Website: walmart
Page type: gifting
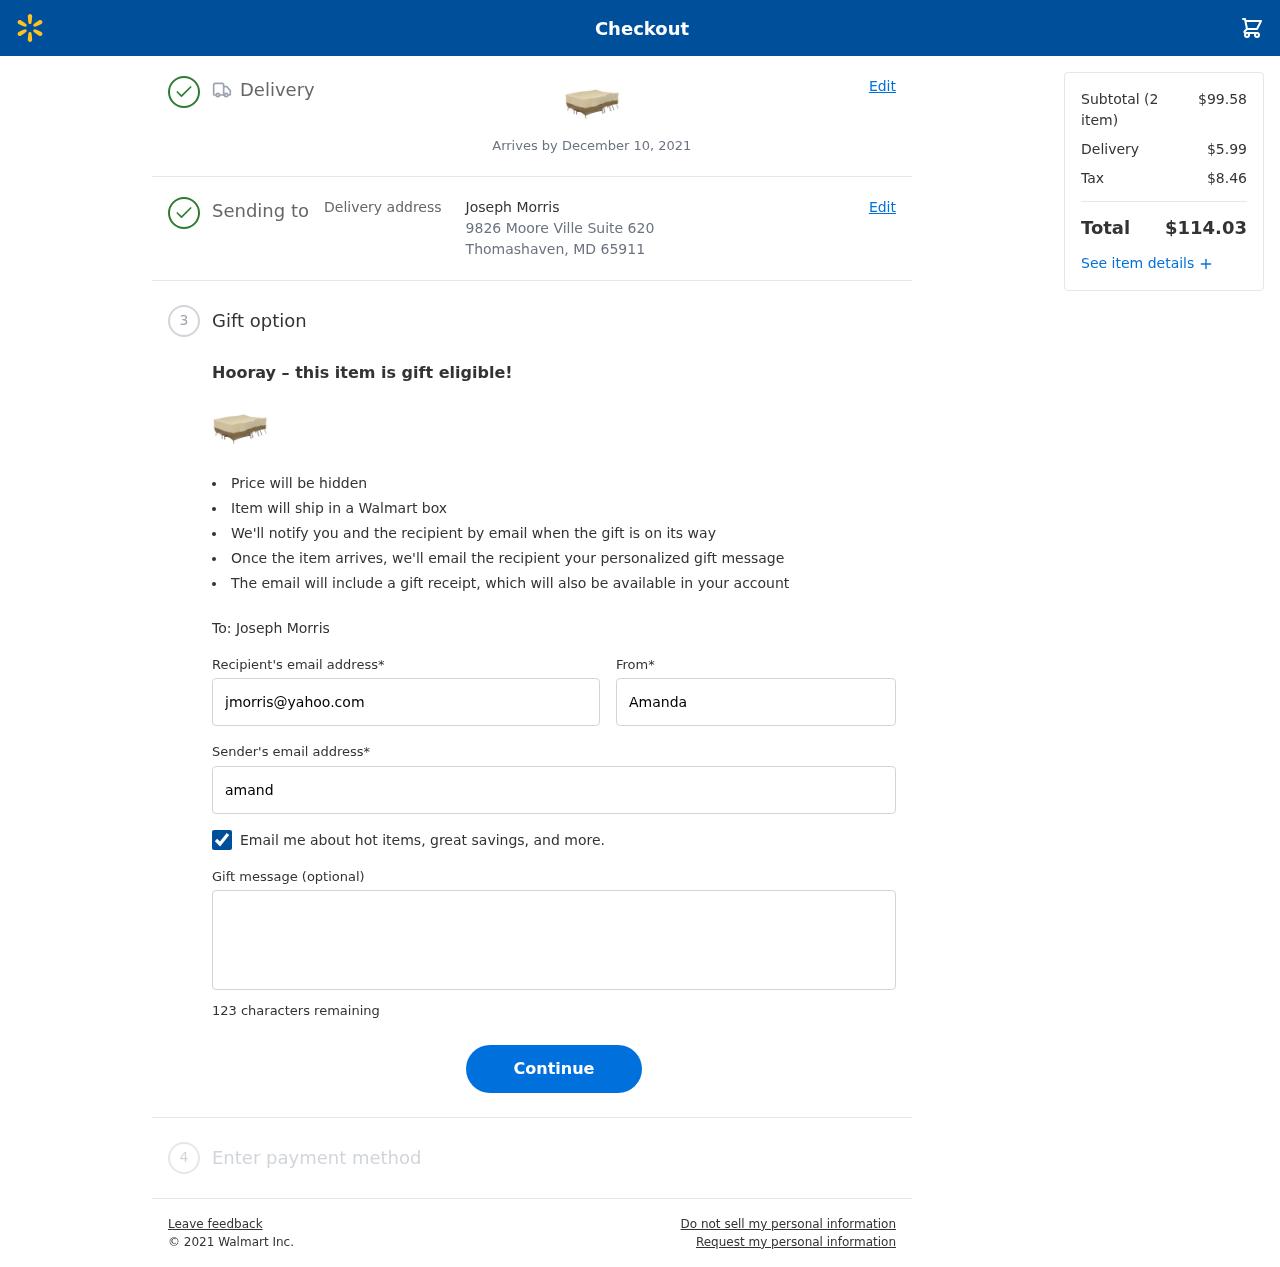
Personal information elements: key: PII_CITY_STATE_ZIP
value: Thomashaven, MD 65911
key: PII_EMAIL
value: amanda.wilson@hotmail.com
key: PII_FIRSTNAME
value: Amanda
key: PII_GIFT_EMAIL
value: jmorris@yahoo.com
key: PII_GIFT_FULLNAME
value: Joseph Morris
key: PII_GIFT_MESSAGE
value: Happy housewarming, Joseph! I thought you’d appreciate this cover to keep your patio furniture looking great all year round. Can’t wait to see you enjoy your new space!

Amanda
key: PII_STREET
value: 9826 Moore Ville Suite 620
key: PII_GIFT_FIRSTNAME
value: Joseph
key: PII_GIFT_LASTNAME
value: Morris
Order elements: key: ORDER_DELIVERY_DATE
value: Arrives by December 10, 2021
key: ORDER_NUM_ITEMS
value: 2
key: ORDER_SUBTOTAL
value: $99.58
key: ORDER_SHIPPING_COST
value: $5.99
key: ORDER_TAX
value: $8.46
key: ORDER_TOTAL
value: $114.03